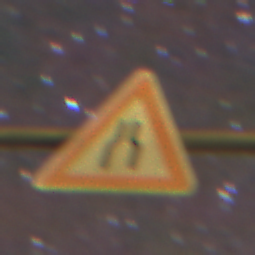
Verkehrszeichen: VerengteFahrbahn
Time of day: Night
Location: Outdoor (Suburban)
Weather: Clear
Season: NotSpecified
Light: Artificial